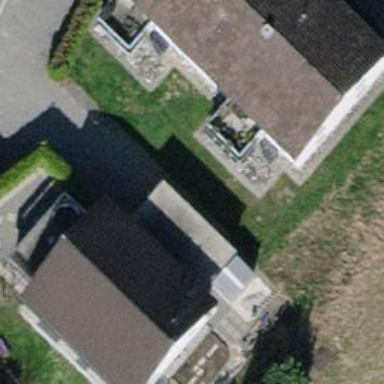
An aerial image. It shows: Garage.